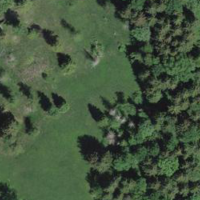
EUNIS habitat code: 44
Species observed at this site:
Tettigonia viridissima
Roeseliana roeselii